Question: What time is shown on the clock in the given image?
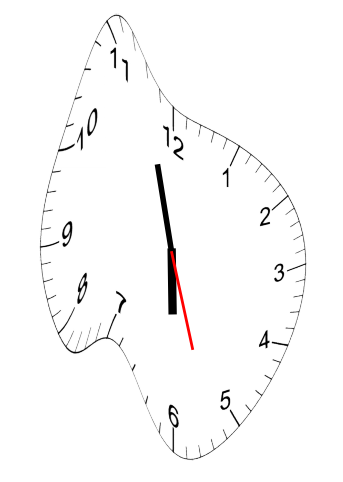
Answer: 05:57:27